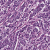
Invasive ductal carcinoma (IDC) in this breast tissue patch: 1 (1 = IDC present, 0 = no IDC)